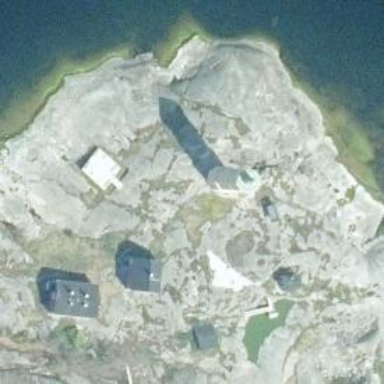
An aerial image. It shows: Lighthouse.